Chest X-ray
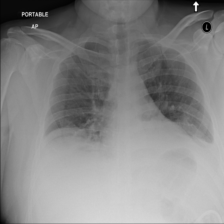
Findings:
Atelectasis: negative
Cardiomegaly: negative
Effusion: negative
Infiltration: negative
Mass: negative
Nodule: negative
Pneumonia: negative
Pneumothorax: negative
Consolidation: negative
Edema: negative
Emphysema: negative
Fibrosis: negative
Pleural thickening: negative
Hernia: negative